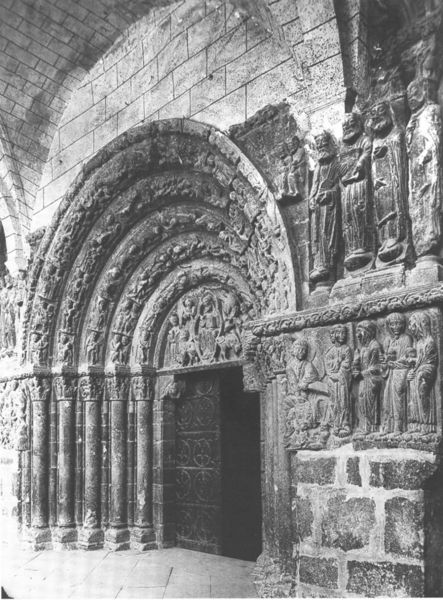
Titel: Skulptierte Fassade mit figürlich verziertem Stufenportal
Standort: Estella, S. Miguel (EU - E)
Schlagwörter: säule, säulen, tür, ornament, alt, gesichter, wand, architektur, stein, steine, kirche, boden, engel, relief, bogen, fassade, türen, mauer, türe, figuren, rundbogen, verzierung, tor, foto, bögen, eingang, fugen, gewölbe, dom, schwarz-weiß, portal, quader, sandstein, christus, jesus, jüngstes gericht, romanik, heilige, gemeißelt, monument, gewände, mandorla, kirchenportal, halbrelief, gewändefiguren, kirchenportak, eisentür, portalgewände, dcom, gewändefiru